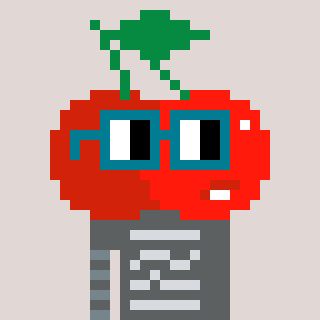
a pixel art character with square dark green glasses, a cherry-shaped head and a darkbrown-colored body on a warm background